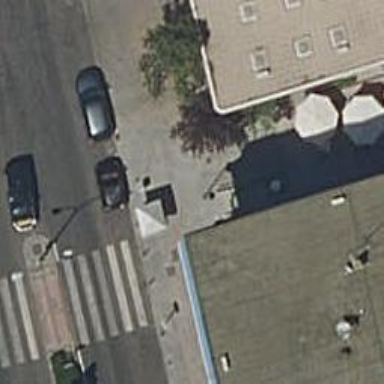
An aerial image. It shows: Sidewalk.